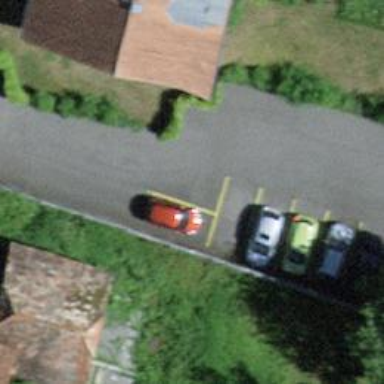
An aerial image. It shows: Asphalt parking aisle road.